Question: I have created a CKEditor plugin which does the base p, h2, h3, h4 formatting with custom buttons (instead of the stylescombo). It works great, but if I uncheck an element (ex. 'h2'), sets the 'div' tag as parent element for the row. I want to be the 'p' as the default element and also the 'p' button can't be unchecked (unless I clicking on another, ex. 'h2' button). How is this possible?
The plugin looks like:
'''
CKEDITOR.plugins.add('stylesbuttons_custom',{
lang:'en',
icons:'p,h2,h3,h4',
init:function(editor){
var order=0;
var addButtonCommand=function(buttonName,buttonLabel,commandName,styleDefiniton){
if (!styleDefiniton)
return;
var style=new CKEDITOR.style(styleDefiniton);
editor.attachStyleStateChange(style,function(state){
!editor.readOnly && editor.getCommand(commandName).setState(state);
});
editor.addCommand(commandName,new CKEDITOR.styleCommand(style));
if (editor.ui.addButton){
editor.ui.addButton(buttonName,{
label:buttonLabel,
command:commandName,
toolbar:'basicstyles,'+(order+=10)
});
}
};
var lang=editor.lang.stylesbuttons_custom;
addButtonCommand('P',lang.p,'p',{element:'p'});
addButtonCommand('H2',lang.h2,'h2',{element:'h2'});
addButtonCommand('H3',lang.h3,'h3',{element:'h3'});
addButtonCommand('H4',lang.h4,'h4',{element:'h4'});
}
});
'''
I load the plugin like:
'config.extraPlugins='stylesbuttons_custom';'
I put buttons to toolbar like:
'config.toolbar:[['P','H2','H3','H4','Pre']];'
Here is a screenshot about the problem:

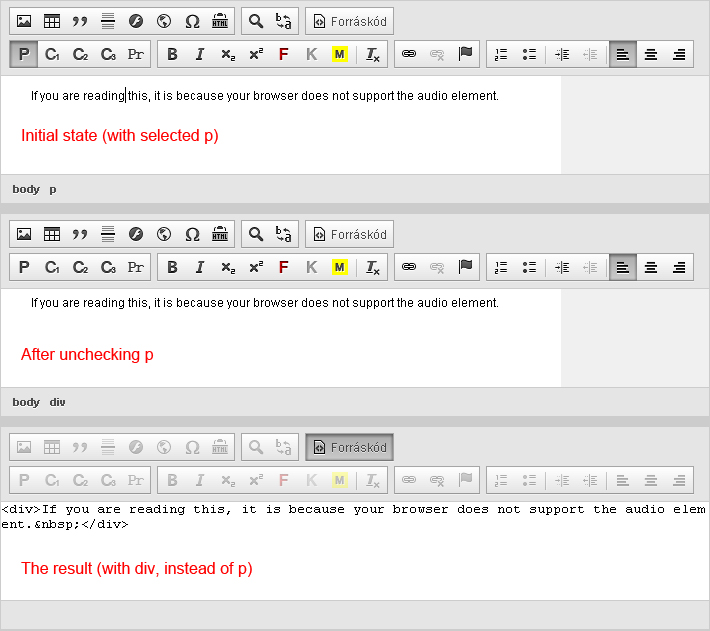
Answer: Cross posting my answer from <URL>.
I think that you need to write your own command instead of using 'CKEDITOR.styleCommand'.
It should work exactly like 'CKEDITOR.styleCommand' when style is not yet applied on current selection.
But when clicked again it should apply the paragraph style, not remove the previously applied style. E.g:
'''
styleCommand.prototype.exec = function( editor ) {
editor.focus();
if ( this.state == CKEDITOR.TRISTATE_OFF )
editor.applyStyle( this.style );
else if ( this.state == CKEDITOR.TRISTATE_ON )
editor.applyStyle( paragraphStyle );
};
'''
PS. I created a ticket: <URL>. For now use the above workaround.